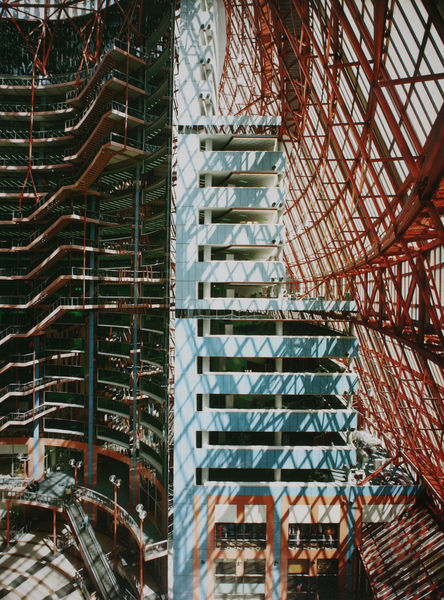
Titel: Innenansicht der Plaza
Künstler: Helmut Jahn
Standort: Chicago
Institution: State of Illinois-Center
Schlagwörter: blau, schatten, menschen, glas, licht, orange, rot, architektur, sonne, schräg, hellblau, fassade, fabrik, treppen, metall, foto, fotografie, photographie, eisen, gerüst, groß, photo, skelett, farbfoto, konstruktion, etagen, geschosse, glasfassade, stahl, stockwerke, träger, streben, ebenen, riesig, rohbau, hochuas